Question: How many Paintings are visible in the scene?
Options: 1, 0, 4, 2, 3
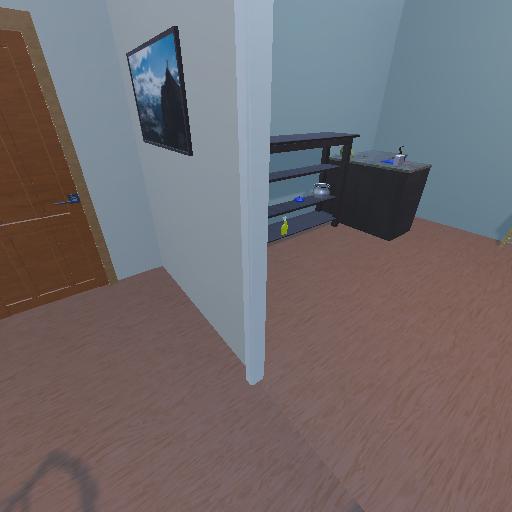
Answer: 1